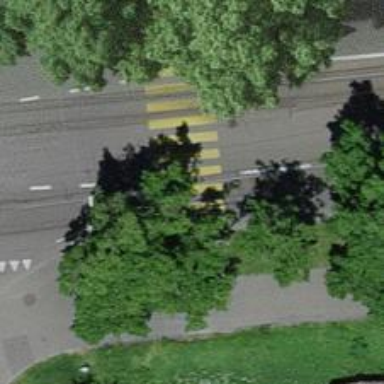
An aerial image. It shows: Tram crossing on the railway.